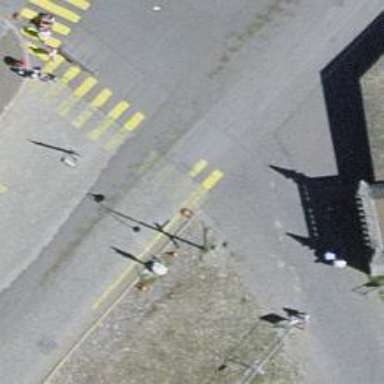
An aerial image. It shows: Residential road with cobblestone surface.